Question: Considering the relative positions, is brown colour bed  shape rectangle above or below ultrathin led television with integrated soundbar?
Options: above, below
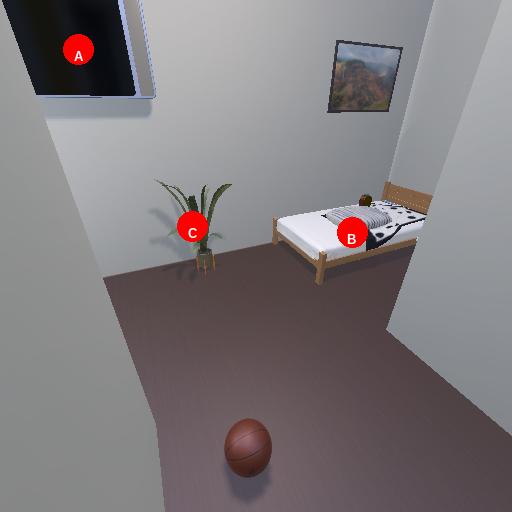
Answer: above